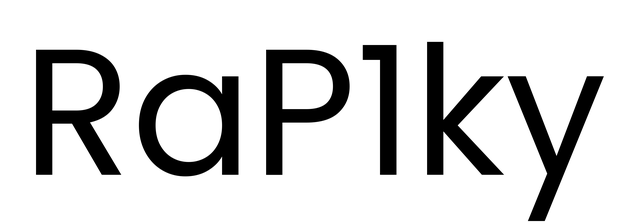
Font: Poppins-Regular